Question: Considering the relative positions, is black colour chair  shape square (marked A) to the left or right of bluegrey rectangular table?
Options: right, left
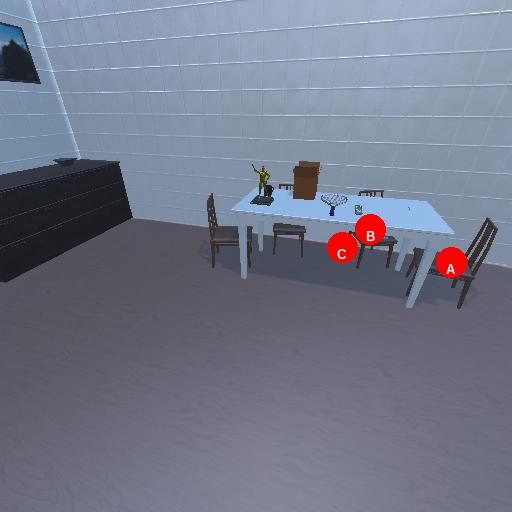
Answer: right